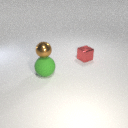
large green rubber sphere in front of small red metal cube